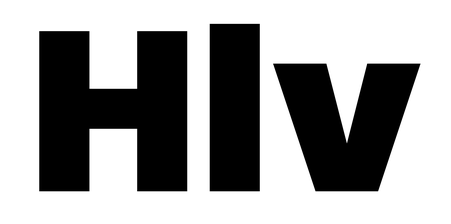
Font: Poppins-Black